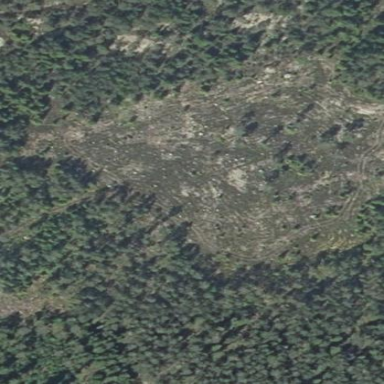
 likely man-made clearing in the landscape."